Field crop: maize
Growth stage: 2
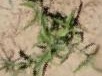
Species: atriplex